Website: home-depot
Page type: billing-address
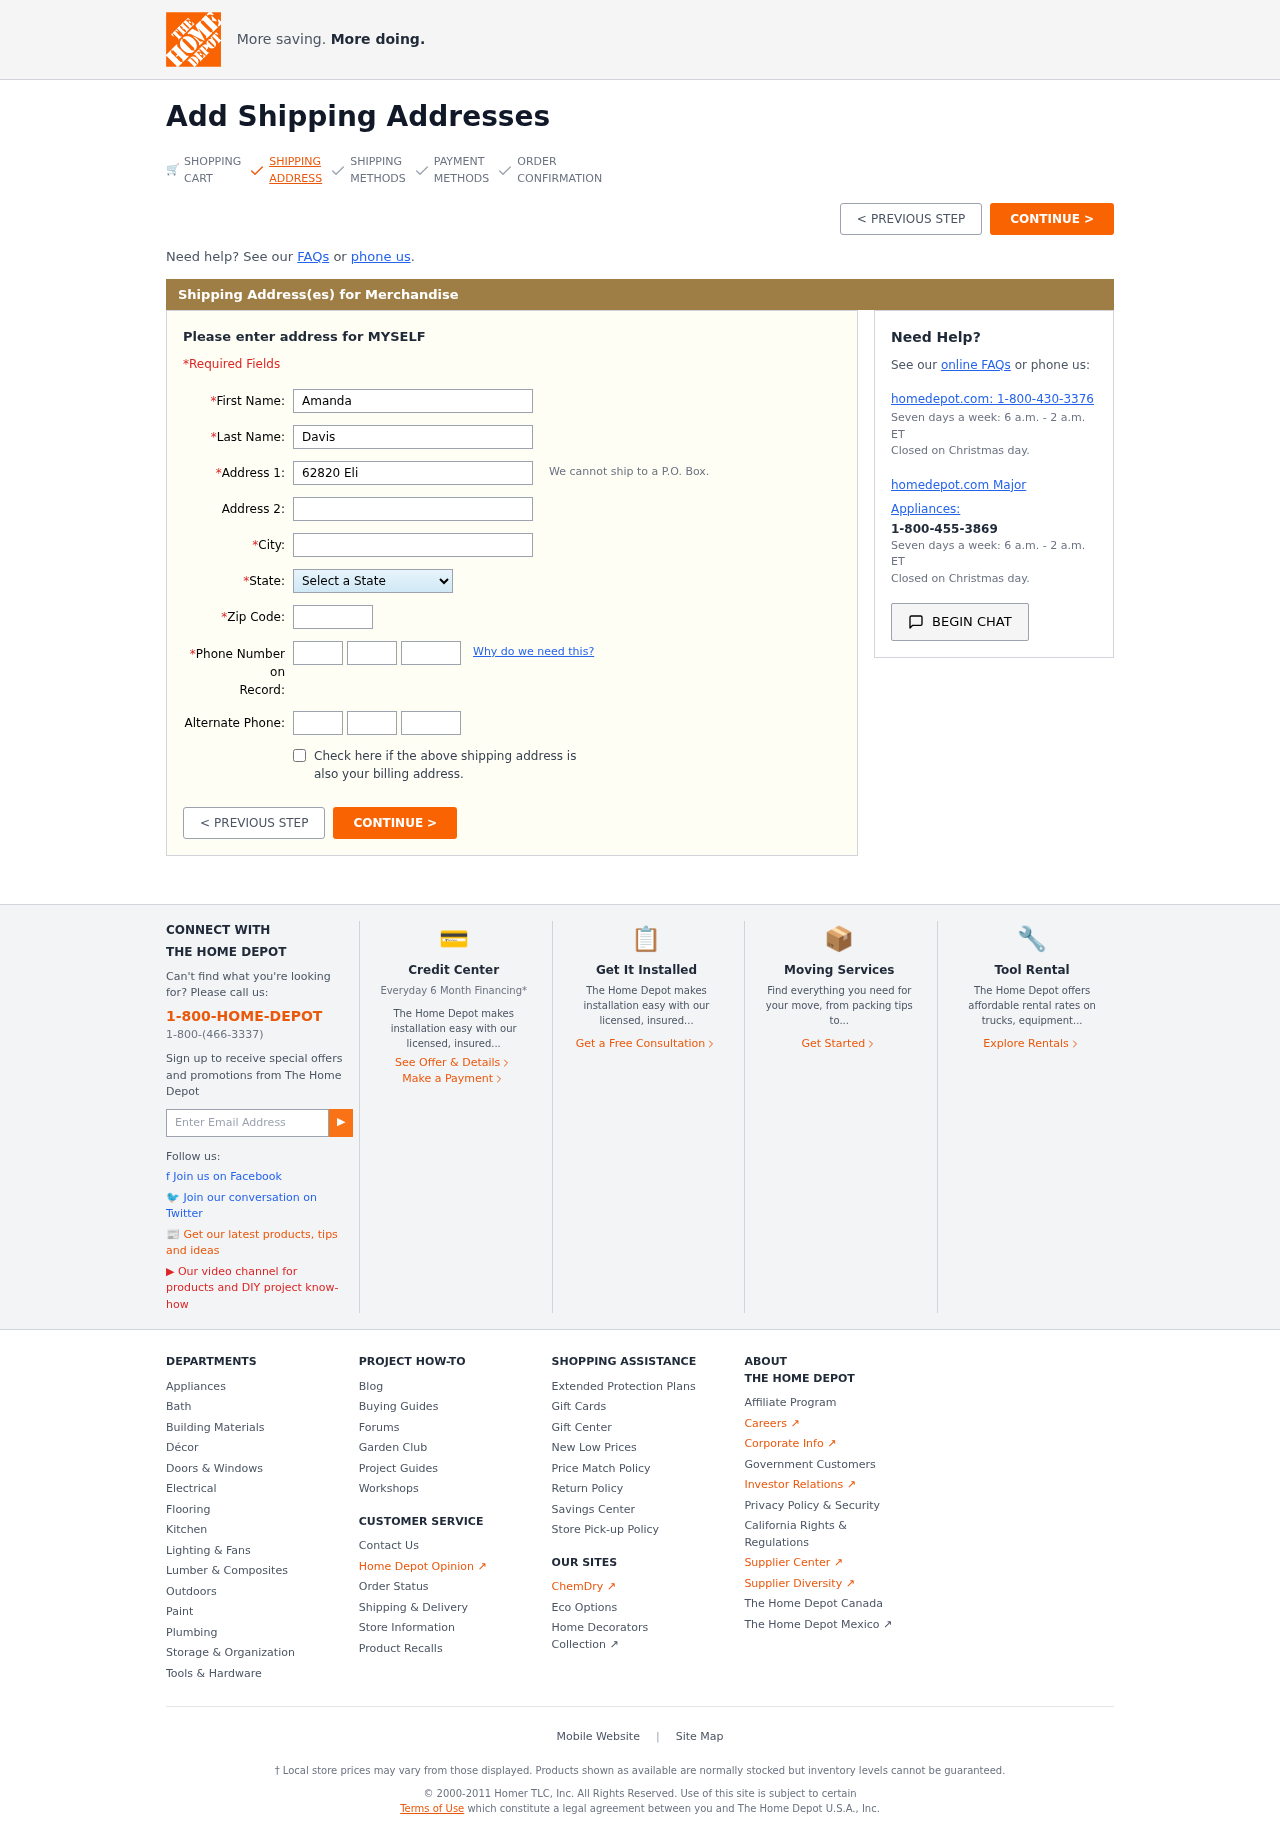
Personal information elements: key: PII_STATE
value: Arizona
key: PII_FIRSTNAME
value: Amanda
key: PII_LASTNAME
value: Davis
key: PII_STREET
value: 62820 Elizabeth Mission Apt. 657
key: PII_STREET2
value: Suite 392
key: PII_CITY
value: Christopherburgh
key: PII_POSTCODE
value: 11369
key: PII_PHONE_AREA
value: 918
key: PII_PHONE_PREFIX
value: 836
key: PII_PHONE_LINE
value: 5939
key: PII_PHONE_ALT_AREA
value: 807
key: PII_PHONE_ALT_PREFIX
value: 404
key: PII_PHONE_ALT_LINE
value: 0162